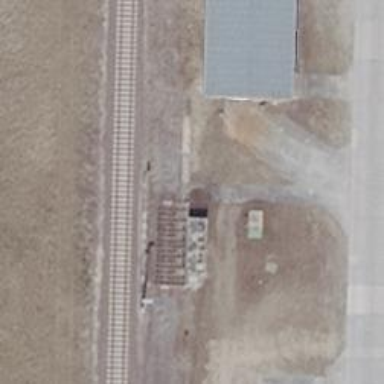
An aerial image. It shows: Railway yard used for servicing trains.